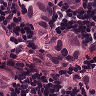
Metastatic tissue present: yes